Question: I have a variable named '#cfData#' which contains an array of structures. As it's clear from the image, for 1st structure array there are 6 keys and for 2nd, only two keys,viz date and open.

If I run a common loop, to go through each and every key, I will get an error at second array element. So the following only works when all the keys are present in the structure:
'''
<cfset blockedtotal = 0 />
<cfset bouncetotal = 0 />
<cfset blocked = 0/>
<cfset datetotal = 0 />
<cfloop array = #cfData# index = "i">
<cfset blockedtotal += i.blocked />
<cfset bouncetotal += i.bounce />
</cfloop>
'''
After reading online, I got an idea of using StructKeyExists where I think I can proceed in the following way:
'''
<cfif structKeyExists(cfData,"bounce")>
<cfoutput>Bounce:#cfData.bounce#"/></cfoutput>
<cfelse>
<cfoutput> Bounce : [none]<br/></cfoutput>
</cfif>
'''
But I am wondering, where exactly should I insert the above code inside the cfloop? Please advise if my approach is wrong.
Thanks guys. I got it running by using the following code based on the answers and it's running fine:
'''
<cfloop array="#cfData#" index="i">
<cfif structKeyExists(i, "date")>
<cfset counter++>
<cfoutput>#counter#</cfoutput> Date is: <cfoutput> #i.date#</cfoutput> <br/>
</cfif>
</cfloop>
'''
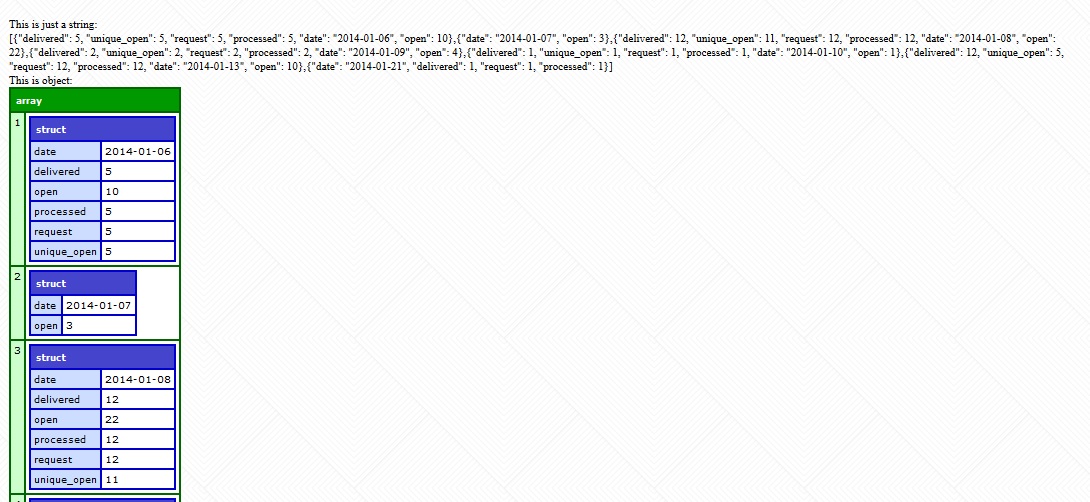
Answer: you don't need a "common loop". You can loop through each struct with
'''
<cfloop array="#cfData#" index="i">
<cfloop collection="#i#" item="key">
struct with key '#key#' has data: #i[key]#
</cfloop>
</cfloop>
'''
Of, if you need to decide if the struct has certain key, do something:
'''
<cfloop array="#cfData#" index="i">
<cfif structKeyExists(i, "someKey")>
<cfset counter++>
</cfif>
</cfloop>
'''